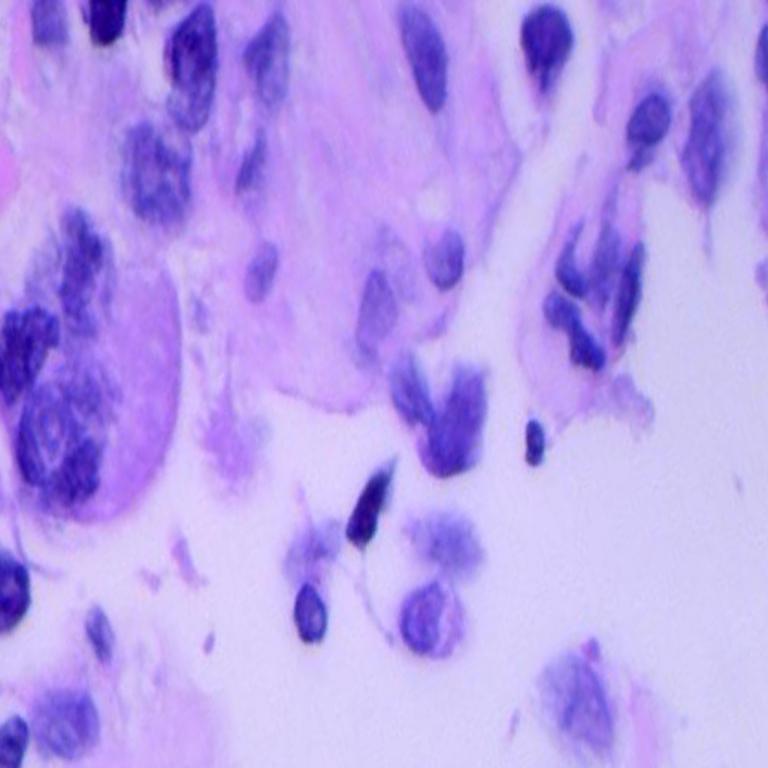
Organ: lung
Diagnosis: adenocarcinomas